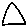
Label: triangle